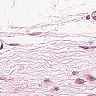
Metastatic tissue present: no